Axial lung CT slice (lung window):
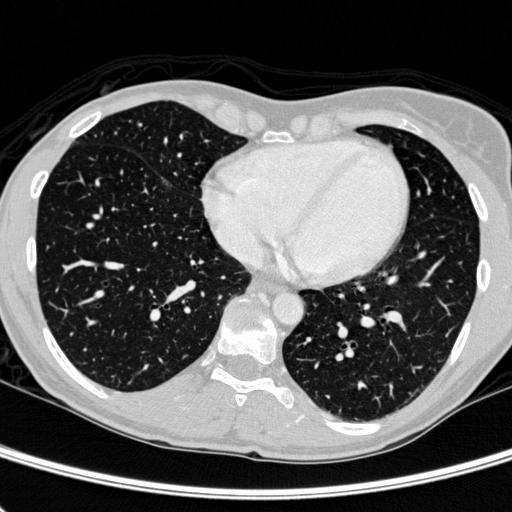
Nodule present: no